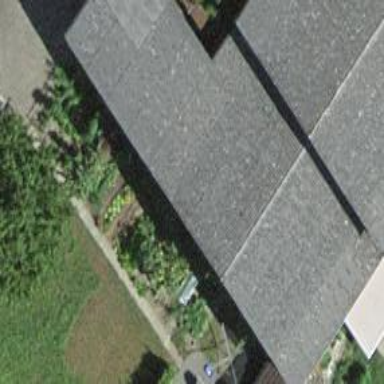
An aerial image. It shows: Simple and straightforward house.